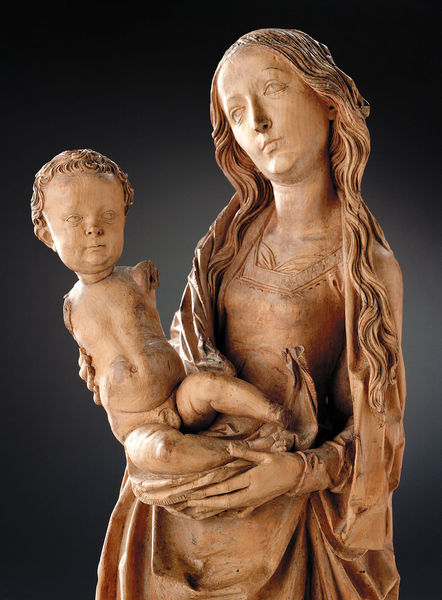
Titel: Maria mit Kind
Künstler: Tilman Riemenschneider
Institution: Würzburg, Mainfränkisches Museum
Schlagwörter: hand, kopf, nackt, umhang, holz, kleid, mund, nase, schleier, arme, augen, halten, tragen, gewand, haare, kind, gotik, traurig, skulptur, ton, trage, schnitzerei, gotisch, christus, jesus, maria, madonna, proportionen, jesuskind, madonna mit kind, ohne, armlos, ohne arme, mater dolorosa, junge ohne arme